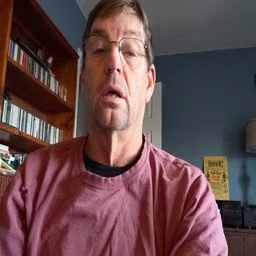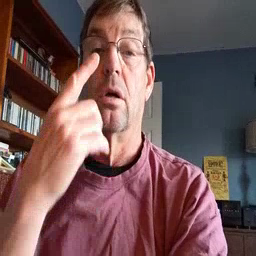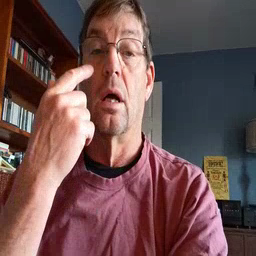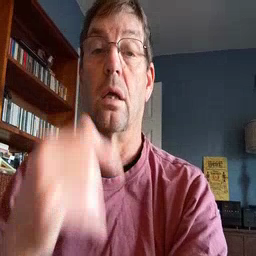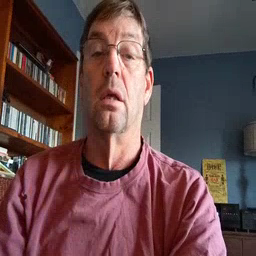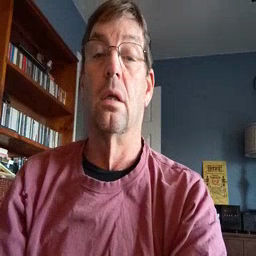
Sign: cry